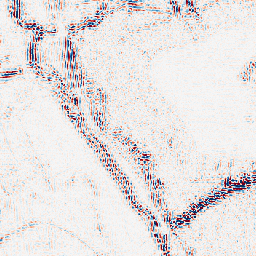
Category: wavelet
Decomposition family: wavelet_reverse_biorthogonal
Decomposition parameters: wavelet: rbio3.5
level: 2
Upsampling method: lanczos
Upsampling parameters: scale: 2
Upsampling scale: 2